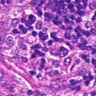
Metastatic tissue present: no